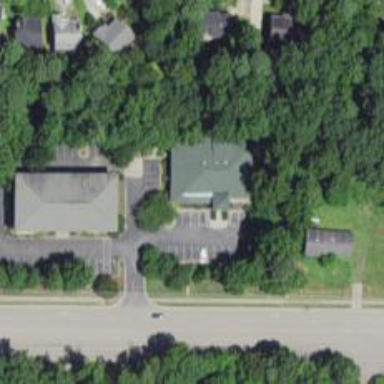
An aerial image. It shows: Veterinary facility.